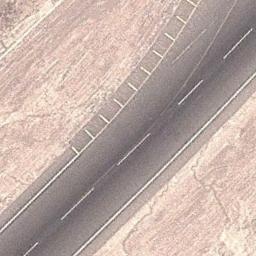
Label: runway